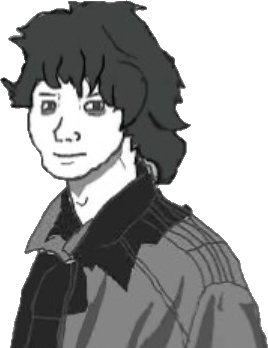
Label: 5_Tired_Wojak